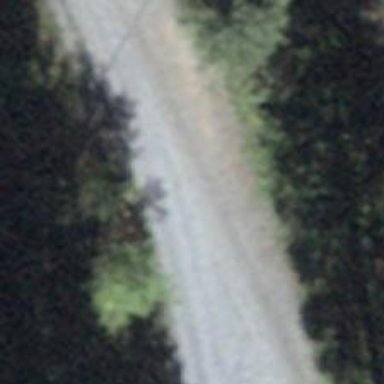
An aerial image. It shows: Gravel track with Grade 3 quality.